Field crop: tomato
Growth stage: 1
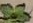
Species: solanum